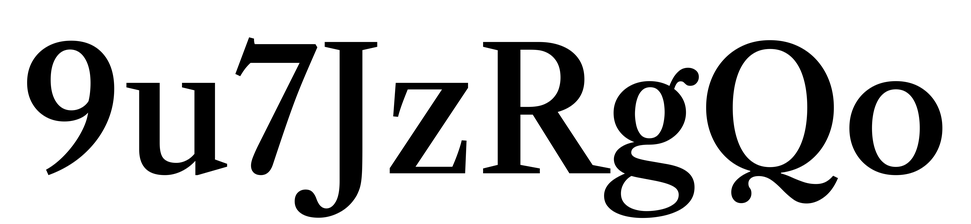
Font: LibreCaslonText_Medium